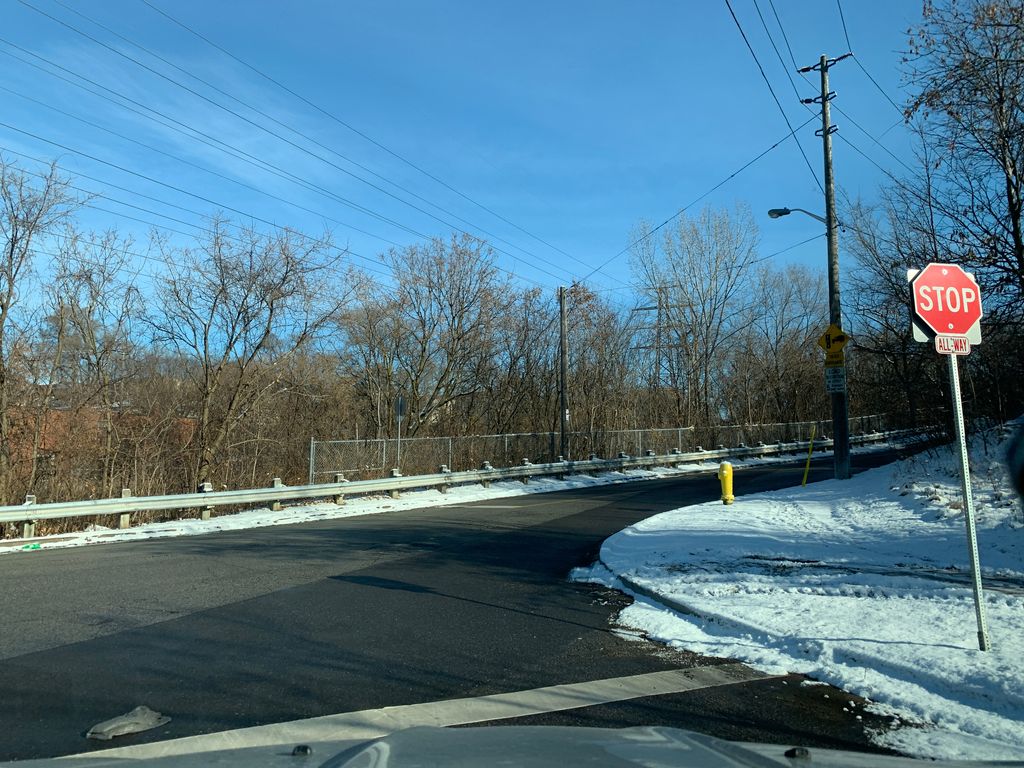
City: toronto